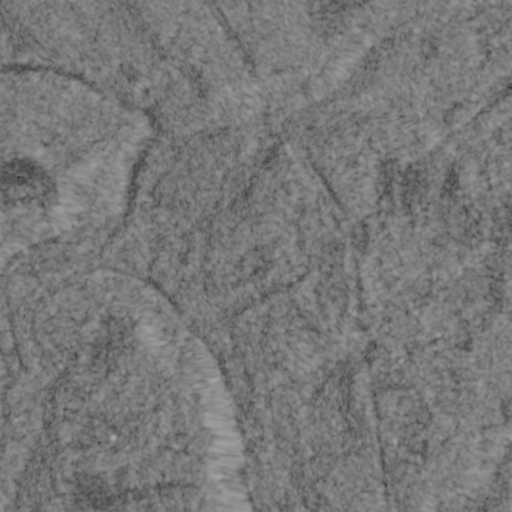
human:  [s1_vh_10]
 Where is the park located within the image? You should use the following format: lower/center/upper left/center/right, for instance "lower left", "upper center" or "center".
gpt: The park is located in the center left of the image.
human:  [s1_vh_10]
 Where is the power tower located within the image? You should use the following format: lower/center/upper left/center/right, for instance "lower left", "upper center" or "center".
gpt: There is no power tower in the image.

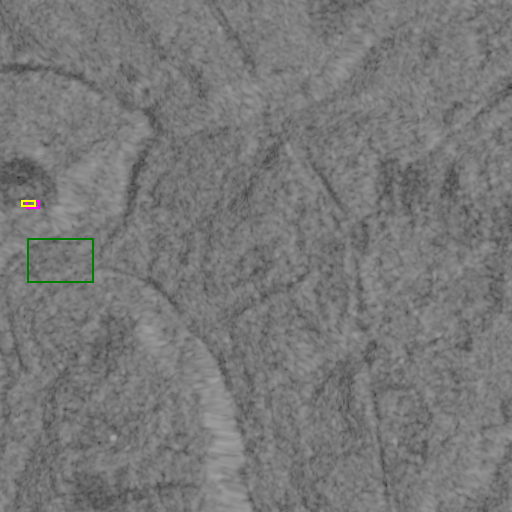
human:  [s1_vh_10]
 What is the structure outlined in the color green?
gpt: The structure outlined in green is a park.
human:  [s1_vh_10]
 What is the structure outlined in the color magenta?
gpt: The structure outlined in magenta is a building.
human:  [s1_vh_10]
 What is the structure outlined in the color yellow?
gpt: The structure outlined in yellow is a building.
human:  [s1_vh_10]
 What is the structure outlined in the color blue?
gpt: There is no blue outline.